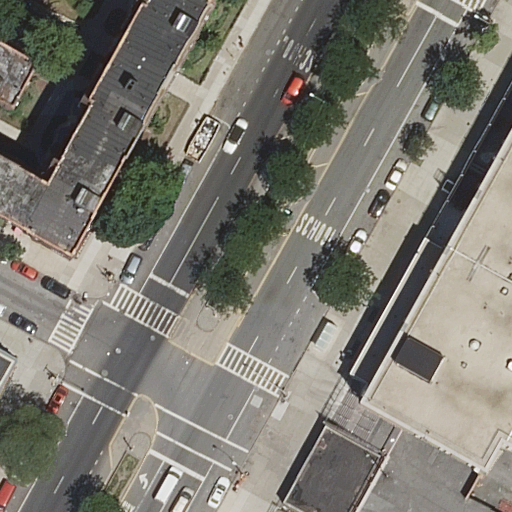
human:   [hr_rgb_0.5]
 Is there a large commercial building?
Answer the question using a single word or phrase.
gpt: no

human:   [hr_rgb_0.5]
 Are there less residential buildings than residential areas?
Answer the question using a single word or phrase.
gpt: no

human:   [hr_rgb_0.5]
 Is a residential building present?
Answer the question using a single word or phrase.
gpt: yes

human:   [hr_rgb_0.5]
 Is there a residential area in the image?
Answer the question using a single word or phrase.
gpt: yes

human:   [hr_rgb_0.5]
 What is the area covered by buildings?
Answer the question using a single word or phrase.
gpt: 5470m2

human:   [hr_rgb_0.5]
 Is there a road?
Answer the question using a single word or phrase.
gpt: yes

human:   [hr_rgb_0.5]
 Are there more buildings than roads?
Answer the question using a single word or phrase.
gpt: no

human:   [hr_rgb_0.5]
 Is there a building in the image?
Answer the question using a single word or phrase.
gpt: yes

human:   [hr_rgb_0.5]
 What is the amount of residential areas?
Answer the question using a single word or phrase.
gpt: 1

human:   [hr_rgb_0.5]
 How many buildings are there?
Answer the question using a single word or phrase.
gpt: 4

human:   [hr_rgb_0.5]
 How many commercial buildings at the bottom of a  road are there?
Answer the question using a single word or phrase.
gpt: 0

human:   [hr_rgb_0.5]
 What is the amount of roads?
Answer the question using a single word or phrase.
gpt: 5

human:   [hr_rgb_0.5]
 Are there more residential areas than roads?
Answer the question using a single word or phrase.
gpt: no

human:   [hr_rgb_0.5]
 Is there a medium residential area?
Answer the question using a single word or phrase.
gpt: no

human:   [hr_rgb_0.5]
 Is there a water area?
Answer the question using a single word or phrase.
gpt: no

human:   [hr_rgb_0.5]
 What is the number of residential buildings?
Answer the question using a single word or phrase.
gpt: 4

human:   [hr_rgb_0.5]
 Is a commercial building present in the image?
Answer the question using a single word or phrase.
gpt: no

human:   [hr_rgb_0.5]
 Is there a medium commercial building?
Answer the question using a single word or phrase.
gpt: no

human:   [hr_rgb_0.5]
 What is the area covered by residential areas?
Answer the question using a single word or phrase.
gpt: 2290m2

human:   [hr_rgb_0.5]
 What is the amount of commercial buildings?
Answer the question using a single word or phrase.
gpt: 0

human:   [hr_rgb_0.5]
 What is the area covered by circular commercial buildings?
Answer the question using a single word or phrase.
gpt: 0m2

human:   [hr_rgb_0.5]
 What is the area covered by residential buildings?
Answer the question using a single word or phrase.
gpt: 5470m2

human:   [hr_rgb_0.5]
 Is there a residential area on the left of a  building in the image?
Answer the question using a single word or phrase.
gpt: yes

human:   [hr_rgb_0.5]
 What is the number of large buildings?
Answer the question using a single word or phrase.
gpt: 2

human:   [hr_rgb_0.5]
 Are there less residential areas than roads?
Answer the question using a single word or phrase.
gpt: yes

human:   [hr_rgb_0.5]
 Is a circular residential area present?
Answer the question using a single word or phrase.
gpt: no

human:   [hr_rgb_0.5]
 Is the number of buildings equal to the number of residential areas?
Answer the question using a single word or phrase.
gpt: no

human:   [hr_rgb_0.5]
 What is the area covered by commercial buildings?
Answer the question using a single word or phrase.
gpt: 0m2

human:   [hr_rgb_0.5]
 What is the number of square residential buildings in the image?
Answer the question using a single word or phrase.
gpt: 0

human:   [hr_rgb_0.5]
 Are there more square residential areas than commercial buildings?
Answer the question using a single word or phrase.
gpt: no

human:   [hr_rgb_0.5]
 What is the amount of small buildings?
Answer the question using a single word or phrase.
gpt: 0

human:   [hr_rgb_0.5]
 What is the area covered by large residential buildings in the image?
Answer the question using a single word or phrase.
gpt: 4940m2

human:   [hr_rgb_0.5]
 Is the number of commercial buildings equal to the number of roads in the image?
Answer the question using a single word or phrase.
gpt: no

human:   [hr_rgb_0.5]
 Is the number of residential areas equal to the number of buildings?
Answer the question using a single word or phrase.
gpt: no

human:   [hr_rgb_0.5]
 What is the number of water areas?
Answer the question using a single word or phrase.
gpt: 0

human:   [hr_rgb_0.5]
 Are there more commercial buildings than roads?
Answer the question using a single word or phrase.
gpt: no

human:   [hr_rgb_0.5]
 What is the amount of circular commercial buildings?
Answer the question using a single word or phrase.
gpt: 0

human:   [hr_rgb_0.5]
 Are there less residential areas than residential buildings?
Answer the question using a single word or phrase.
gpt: yes

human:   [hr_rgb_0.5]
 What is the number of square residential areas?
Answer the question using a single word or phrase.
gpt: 0

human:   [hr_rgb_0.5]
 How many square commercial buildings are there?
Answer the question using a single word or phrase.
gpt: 0

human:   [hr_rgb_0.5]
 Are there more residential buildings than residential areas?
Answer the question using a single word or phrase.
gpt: yes

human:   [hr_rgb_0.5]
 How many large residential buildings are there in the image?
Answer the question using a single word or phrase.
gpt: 2

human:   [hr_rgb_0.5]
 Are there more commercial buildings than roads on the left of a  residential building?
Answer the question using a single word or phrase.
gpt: no

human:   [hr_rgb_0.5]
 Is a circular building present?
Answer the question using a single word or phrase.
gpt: no

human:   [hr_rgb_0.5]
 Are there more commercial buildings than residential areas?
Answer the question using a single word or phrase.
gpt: no

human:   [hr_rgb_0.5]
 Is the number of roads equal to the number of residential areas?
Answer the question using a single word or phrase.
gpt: no

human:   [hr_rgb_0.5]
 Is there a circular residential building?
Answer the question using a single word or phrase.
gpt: no

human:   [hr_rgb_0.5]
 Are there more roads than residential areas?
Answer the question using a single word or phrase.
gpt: yes

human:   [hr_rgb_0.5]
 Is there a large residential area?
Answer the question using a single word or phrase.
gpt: yes

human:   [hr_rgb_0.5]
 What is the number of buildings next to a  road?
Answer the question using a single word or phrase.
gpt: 4

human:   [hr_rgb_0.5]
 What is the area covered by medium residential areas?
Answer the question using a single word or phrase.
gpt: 0m2

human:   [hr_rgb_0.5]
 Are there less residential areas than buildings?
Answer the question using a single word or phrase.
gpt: yes

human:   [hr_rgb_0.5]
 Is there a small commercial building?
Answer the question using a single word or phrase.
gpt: no

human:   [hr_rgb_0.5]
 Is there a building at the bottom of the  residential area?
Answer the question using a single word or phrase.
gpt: yes

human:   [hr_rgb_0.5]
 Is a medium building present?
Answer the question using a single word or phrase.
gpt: yes

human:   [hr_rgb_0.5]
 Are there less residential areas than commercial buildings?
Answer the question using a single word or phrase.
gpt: no

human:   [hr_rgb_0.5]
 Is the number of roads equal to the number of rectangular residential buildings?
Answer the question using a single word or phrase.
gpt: no

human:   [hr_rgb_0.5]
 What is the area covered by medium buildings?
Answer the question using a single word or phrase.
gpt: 530m2

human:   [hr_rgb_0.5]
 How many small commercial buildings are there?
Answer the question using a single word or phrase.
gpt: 0

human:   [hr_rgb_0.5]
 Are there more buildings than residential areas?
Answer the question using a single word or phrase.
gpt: yes

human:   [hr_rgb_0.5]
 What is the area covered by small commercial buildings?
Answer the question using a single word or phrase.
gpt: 0m2

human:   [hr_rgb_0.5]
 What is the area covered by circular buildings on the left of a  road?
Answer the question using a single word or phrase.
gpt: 0m2

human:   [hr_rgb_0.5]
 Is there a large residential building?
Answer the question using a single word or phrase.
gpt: yes

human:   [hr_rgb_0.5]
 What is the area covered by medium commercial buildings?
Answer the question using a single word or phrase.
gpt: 0m2